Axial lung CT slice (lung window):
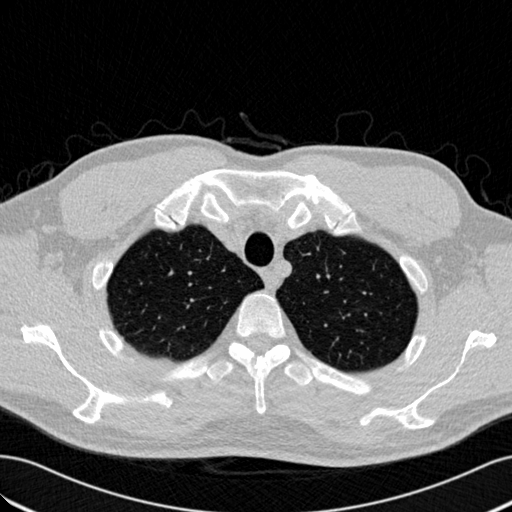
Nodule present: no